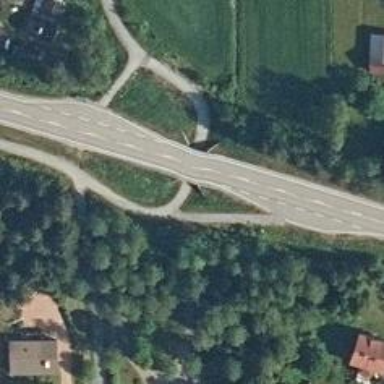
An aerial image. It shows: Cycleway.